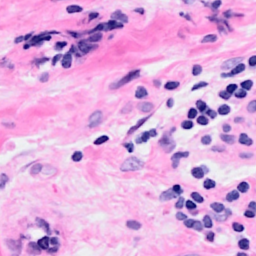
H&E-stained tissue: Breast